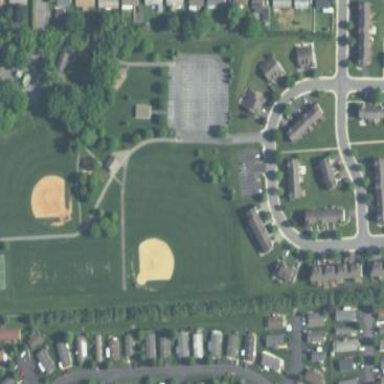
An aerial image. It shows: Baseball pitch for leisure land activities.